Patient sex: M
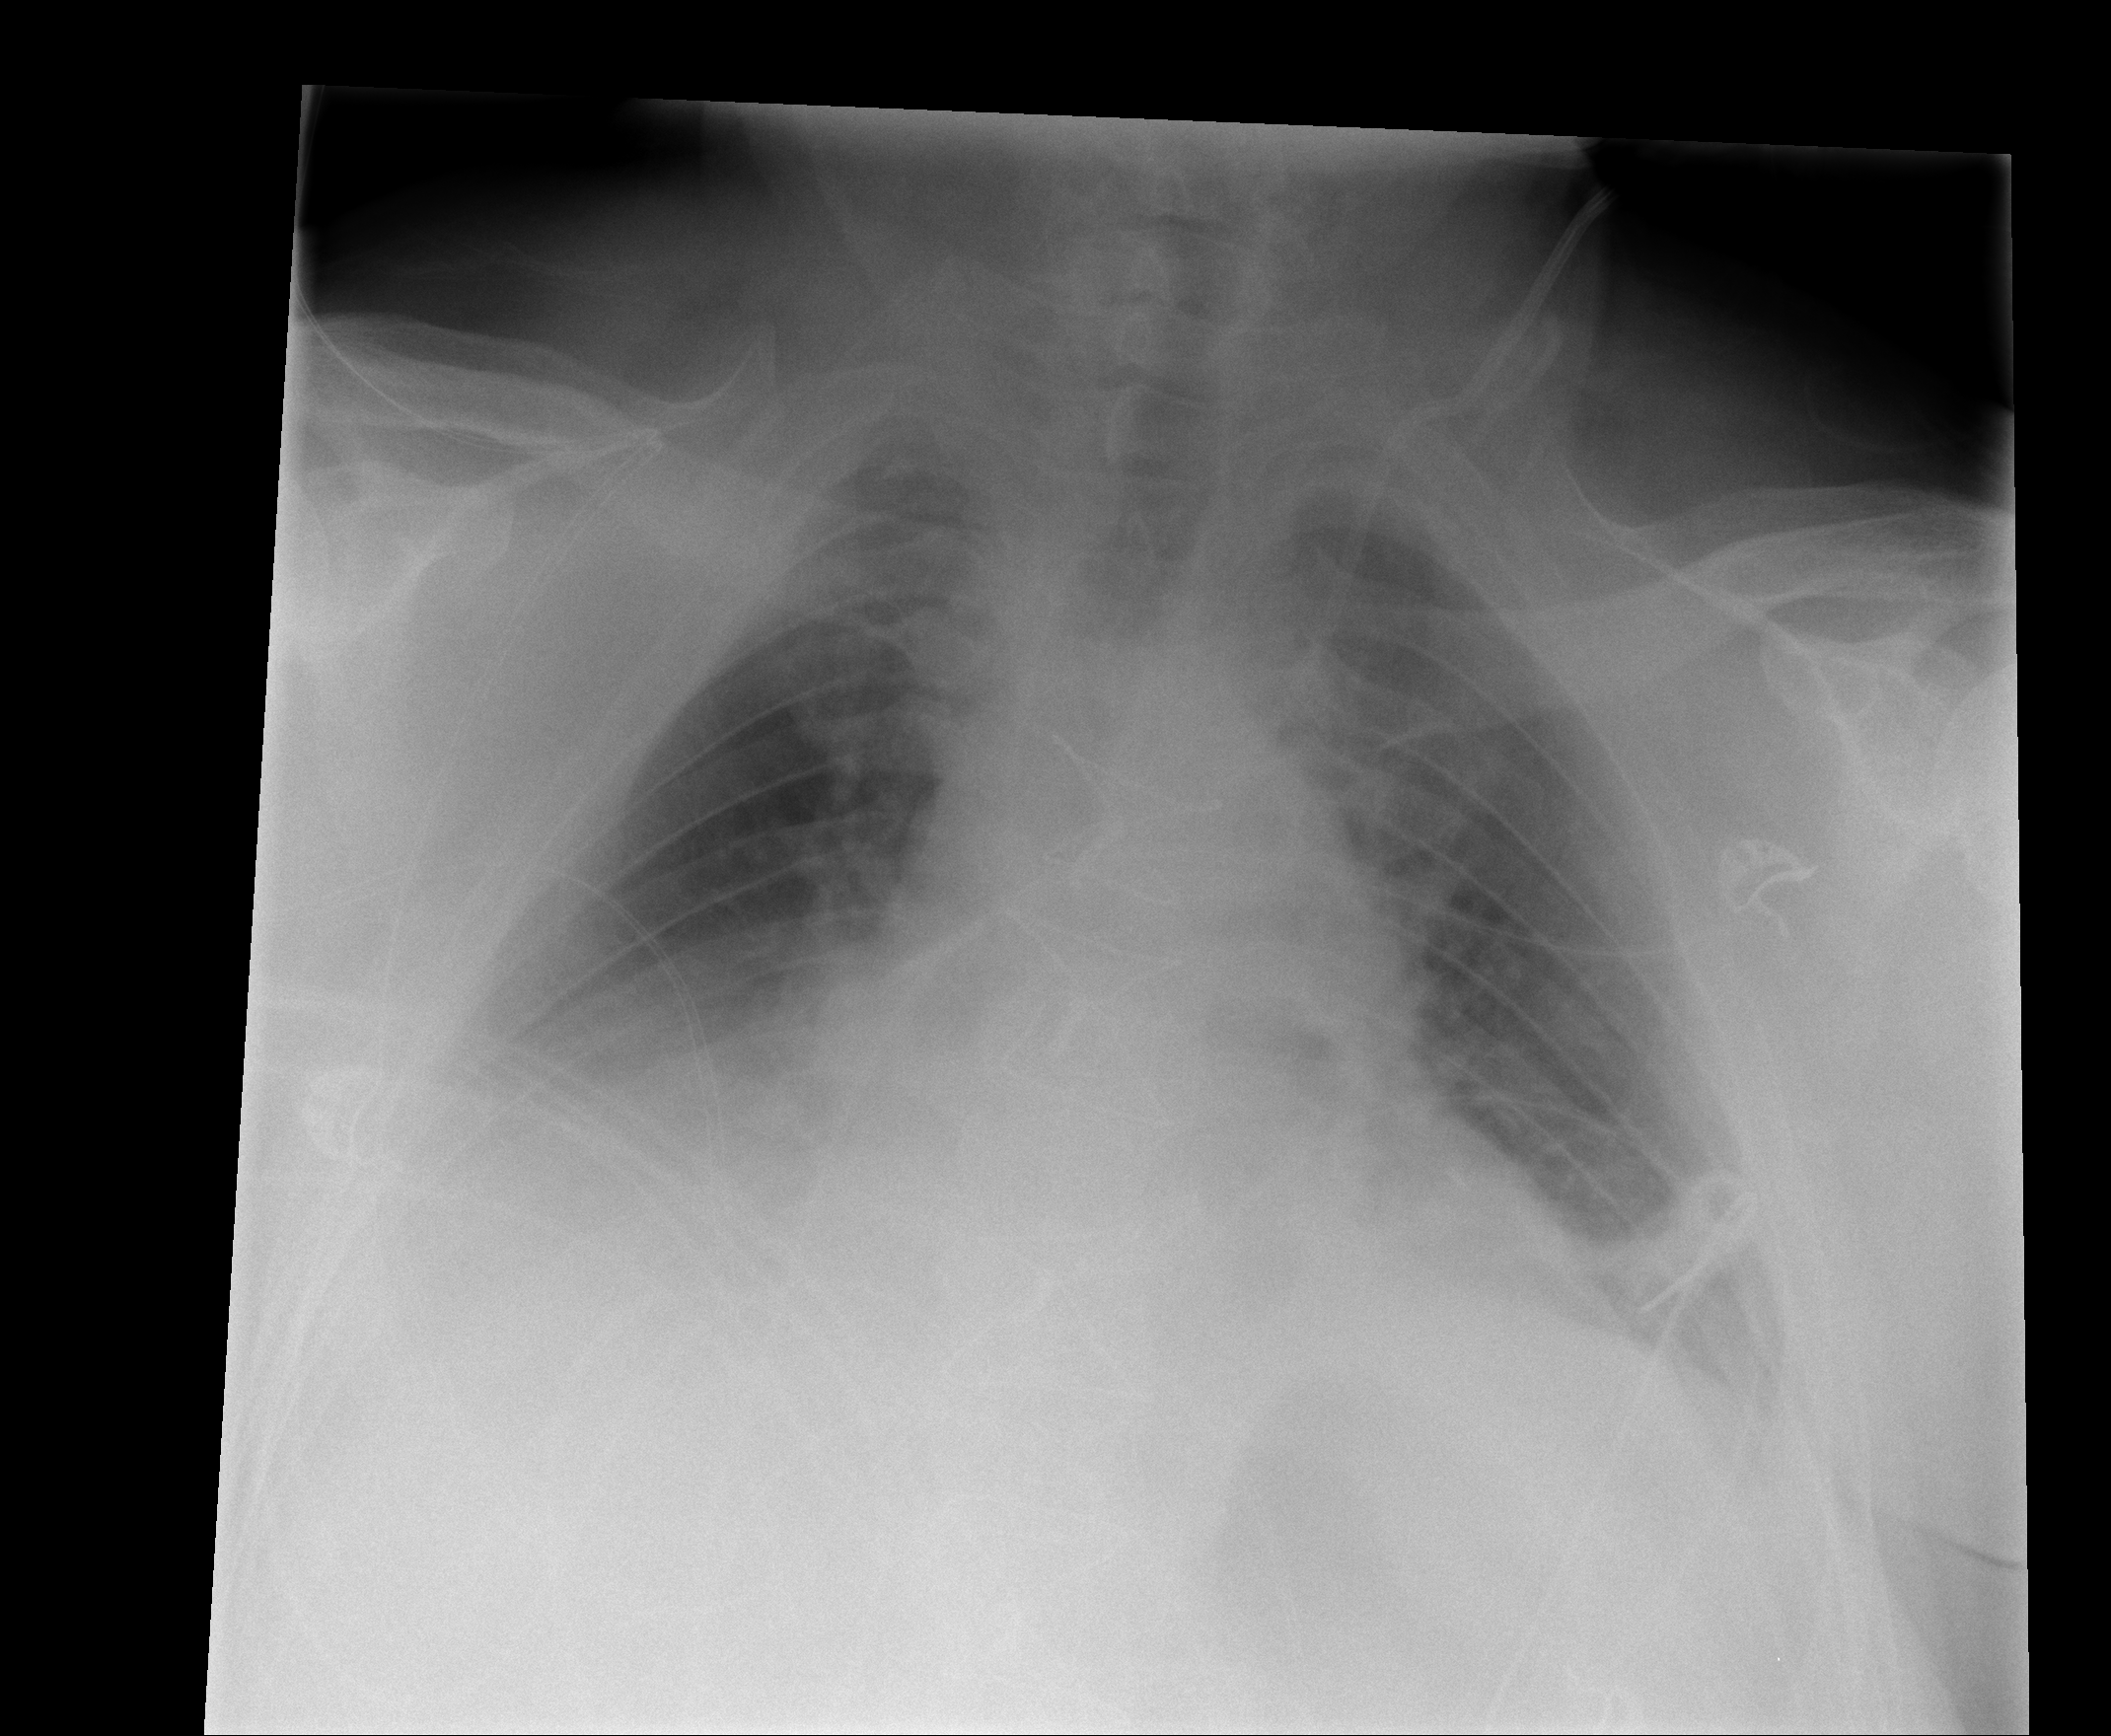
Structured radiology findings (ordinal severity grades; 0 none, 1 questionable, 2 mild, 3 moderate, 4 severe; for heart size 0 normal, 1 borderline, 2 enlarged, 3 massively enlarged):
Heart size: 2
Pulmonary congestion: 2
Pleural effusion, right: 2
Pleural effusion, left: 1
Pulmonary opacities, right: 0
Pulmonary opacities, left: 2
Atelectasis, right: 2
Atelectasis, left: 2